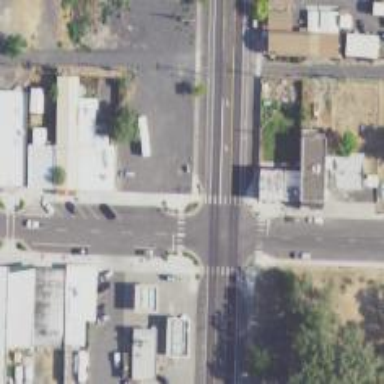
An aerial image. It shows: Marked crossing on the road.